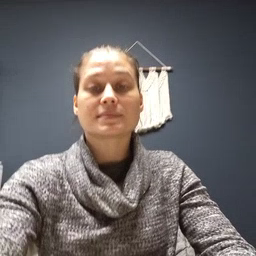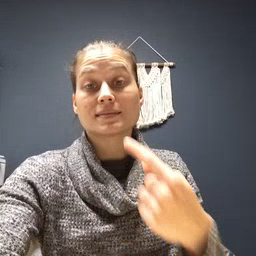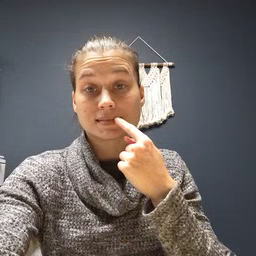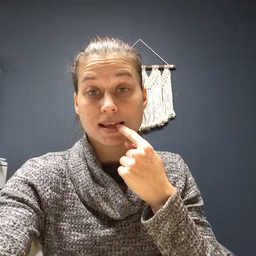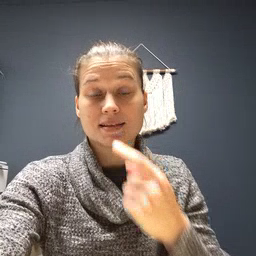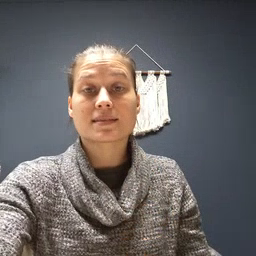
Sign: tongue